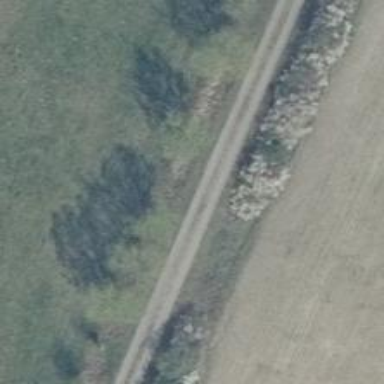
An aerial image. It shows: Row of trees in natural setting.